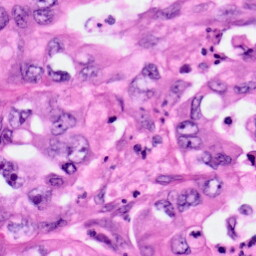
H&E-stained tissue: Pancreatic